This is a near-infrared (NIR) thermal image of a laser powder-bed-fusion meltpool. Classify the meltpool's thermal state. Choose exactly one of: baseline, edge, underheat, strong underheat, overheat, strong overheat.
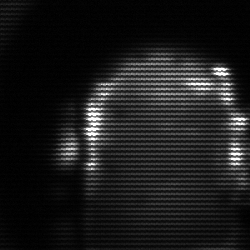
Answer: baseline